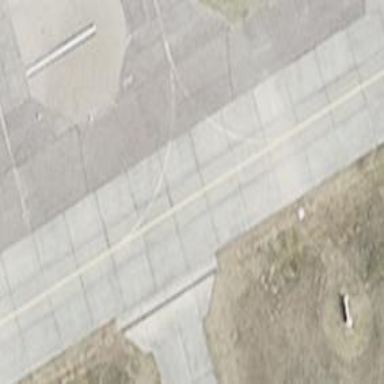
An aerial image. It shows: View of taxiway at the airport.